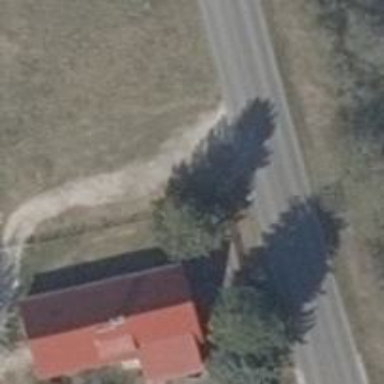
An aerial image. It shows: Driveway.